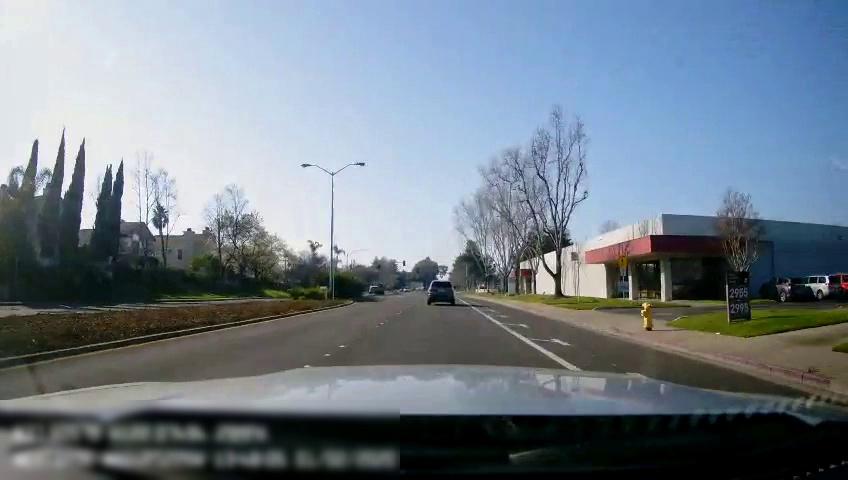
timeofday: Day
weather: Sunny
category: Drivable Space
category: Drivable Space
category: Vehicles | SUV
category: Vehicles | SUV
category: Vehicles | SUV
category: Vehicles | SUV
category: Lanes | Current Lane
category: Lanes | Current Lane